Question: Is there a way to avoid circular dependency in the following subsection of my database?
Also, is it bad practice to have several circular dependencies?
I have received one error 'may cause cycles or multiple cascade paths' but I can't simplify it so I removed the cascade constraints.

Update:
<URL>
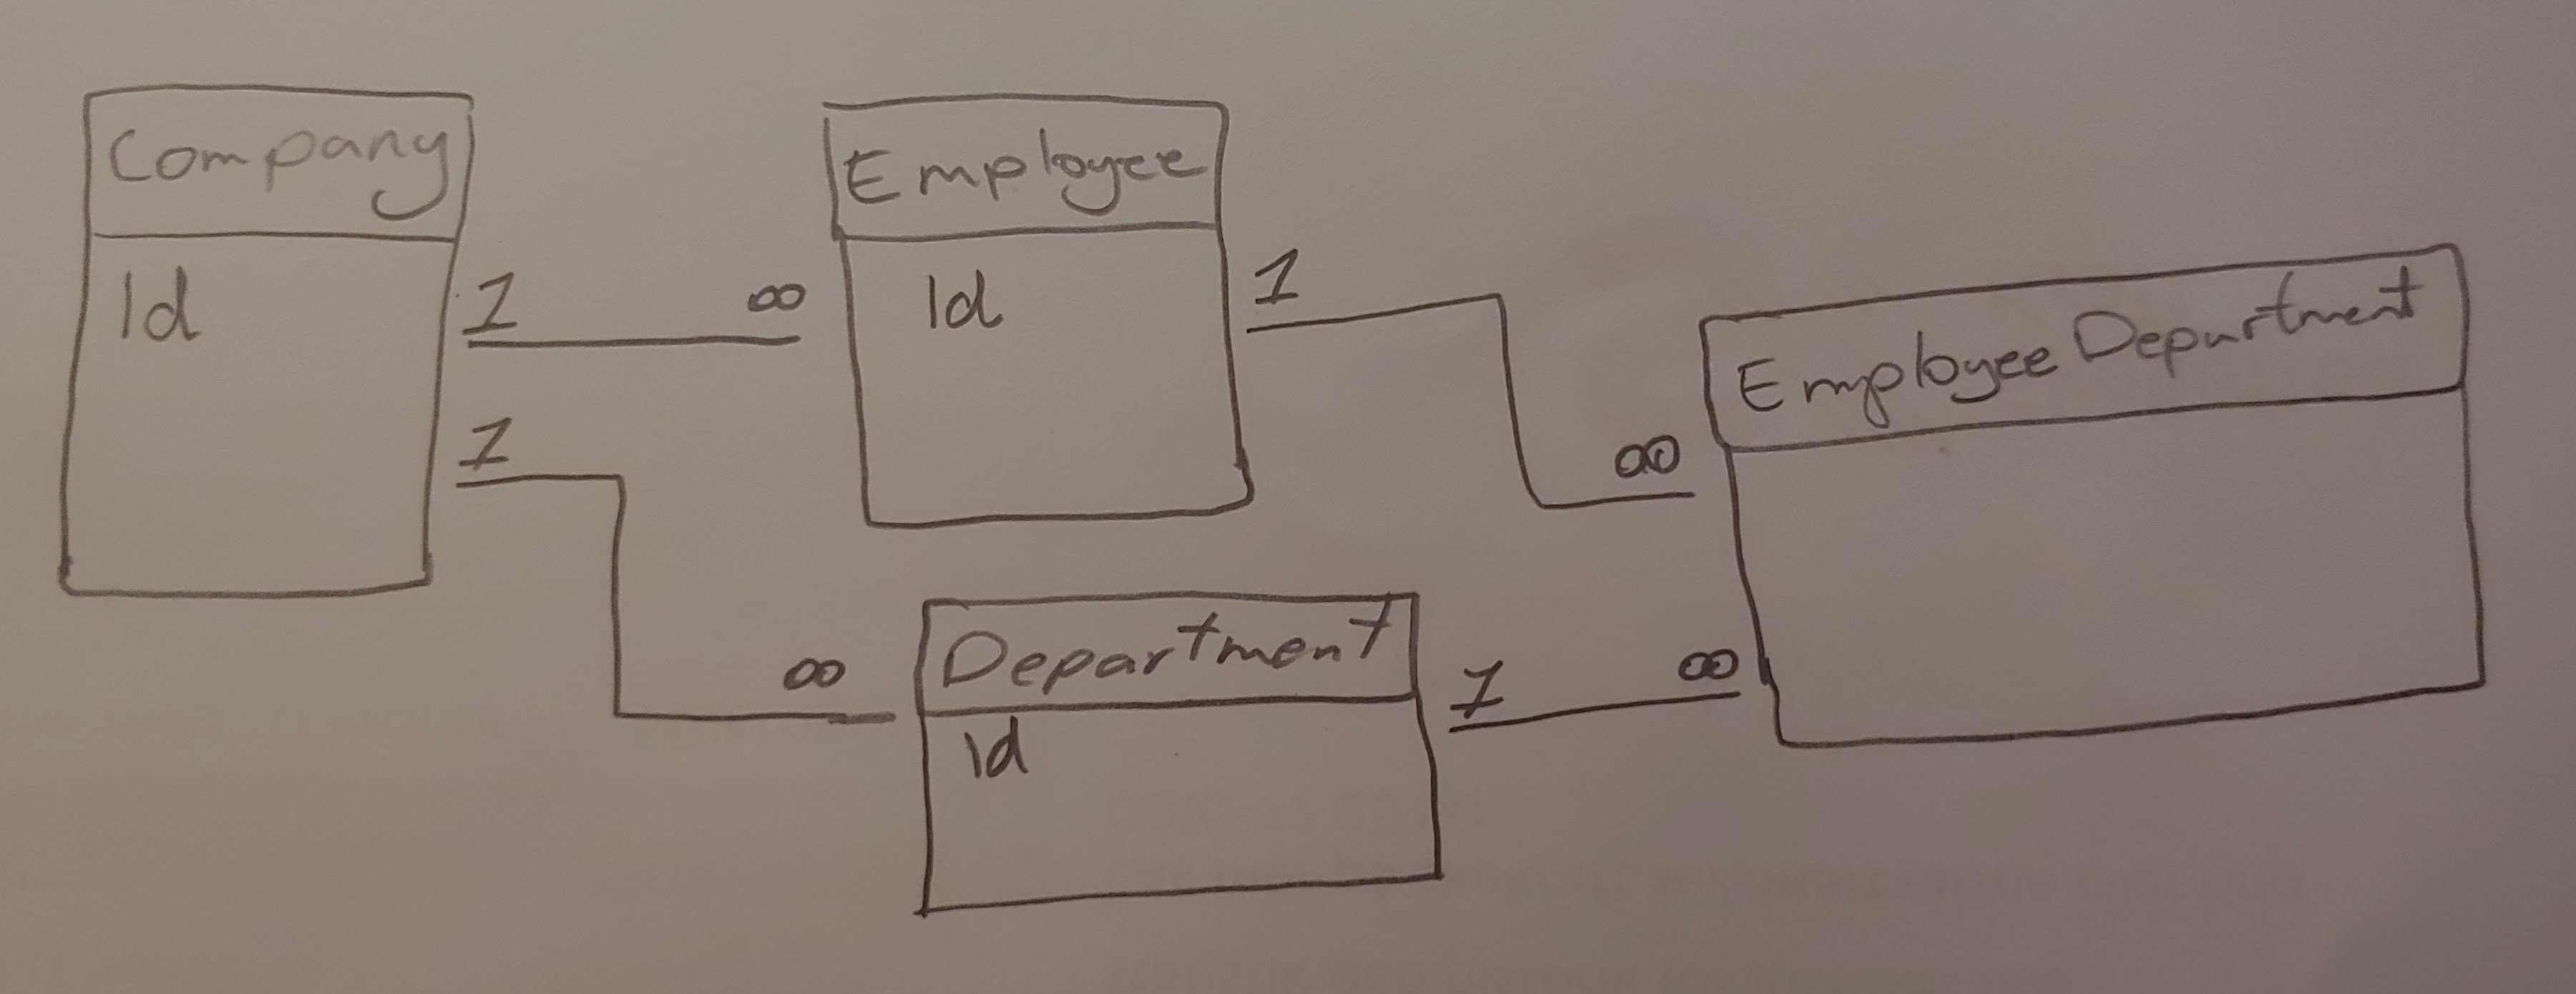
Answer: you shouldn't have a circular dependency here.
i think you are missing a table in between company and person (same structure as you did with the department and person)
1. when a person is deleted, then cascade to the department when a company is deleted, then cascade to the department when a department is deleted then cascade tot the person_department
that's it - no circles